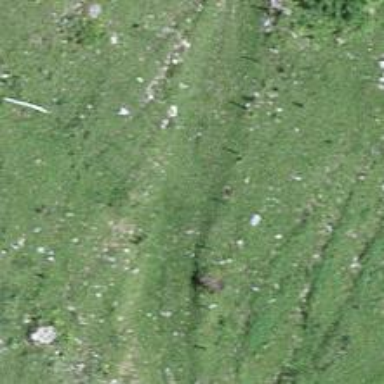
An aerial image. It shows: Track with very rough surface.